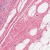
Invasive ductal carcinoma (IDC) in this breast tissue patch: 0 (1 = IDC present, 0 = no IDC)